Question: In a database application, I want to insert, update and delete records in a table of database.
Table is as below:

In this table, Ga1_ID is Primary Key.
Suppose, I insert 5 records as show currently.
In second attempt, if I want to insert 5 other records and if any of these new records contains a primary key attribute which is already present in table it show error. Its fine.
But, when I insert new 5 records... how I can verify these new records's primary key value is not present. I mean, how to match or calculate the already present primary key attributes and then insert new records.
What is the best approach to manage this sort of situation ?
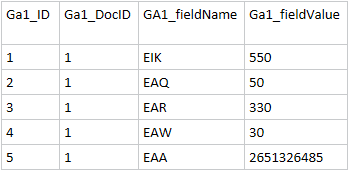
Answer: use following query in dataadapter:
'''
da=new SqlDataAdapter("select Ga1_ID from table where Ga1_ID=@pkVal",conn);
DataSet=new DataSet();
da.fill(ds);
//pass parameter for @pkVal
da.SelectCommand.Parameters(1).Value = pkValue;
if(ds.Tables[0].Rows.Count>0) //If number of rows >0 then record exists
BEGIN
messagebox.show("Primary key present");
END
'''
Hope its helpful.